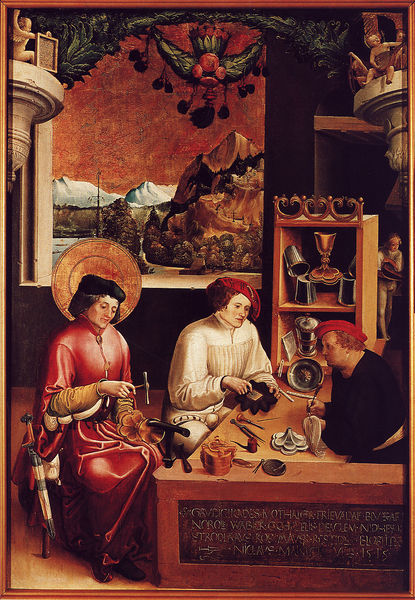
Titel: Der hl. Eligius in der Werkstatt; vom Altar der Berner Lux- und Loyenbruderschaft
Künstler: Wienand von Steeg
Institution: Bern, Kunstmuseum
Schlagwörter: berg, gemälde, landschaft, braun, fenster, hut, hüte, männer, schwarz, tisch, obst, rot, kappen, mützen, regal, silber, taube, boden, figur, gold, kelch, kutte, girlande, arbeit, engel, früchte, schrift, berge, handarbeit, inschrift, vasen, becher, verkäufer, geschirr, schwert, heiligenschein, handwerker, werkstatt, werkzeug, bearbeiten, hammer, heiliger, putten, heiliger geist, ann, näher, metalheiligenscheinl